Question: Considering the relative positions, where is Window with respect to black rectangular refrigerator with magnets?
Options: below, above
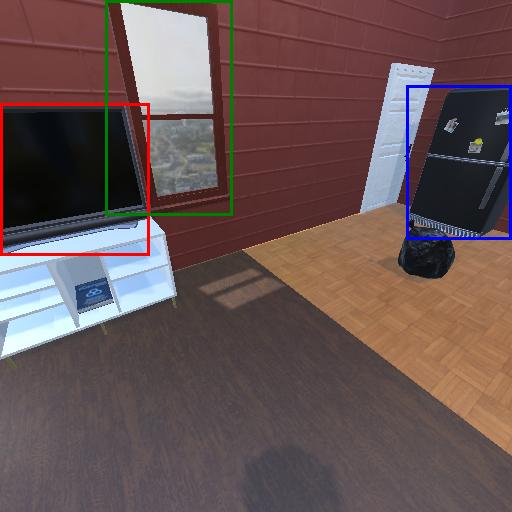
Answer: below